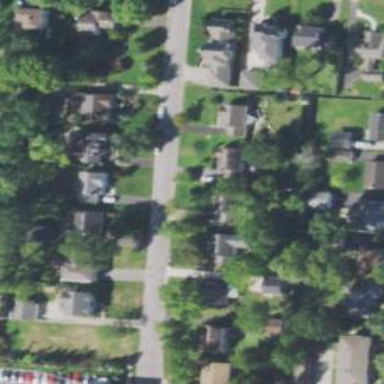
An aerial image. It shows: Residential driveway serving as service road.